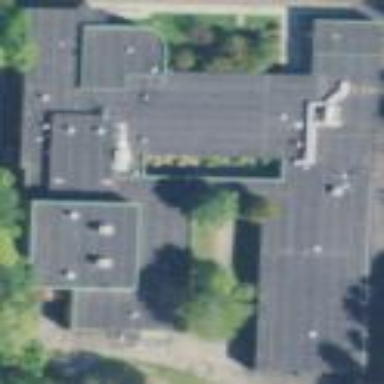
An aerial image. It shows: School building.